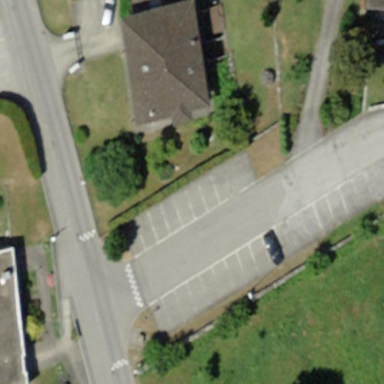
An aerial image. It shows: Parking area with surface.